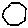
Label: hexagon